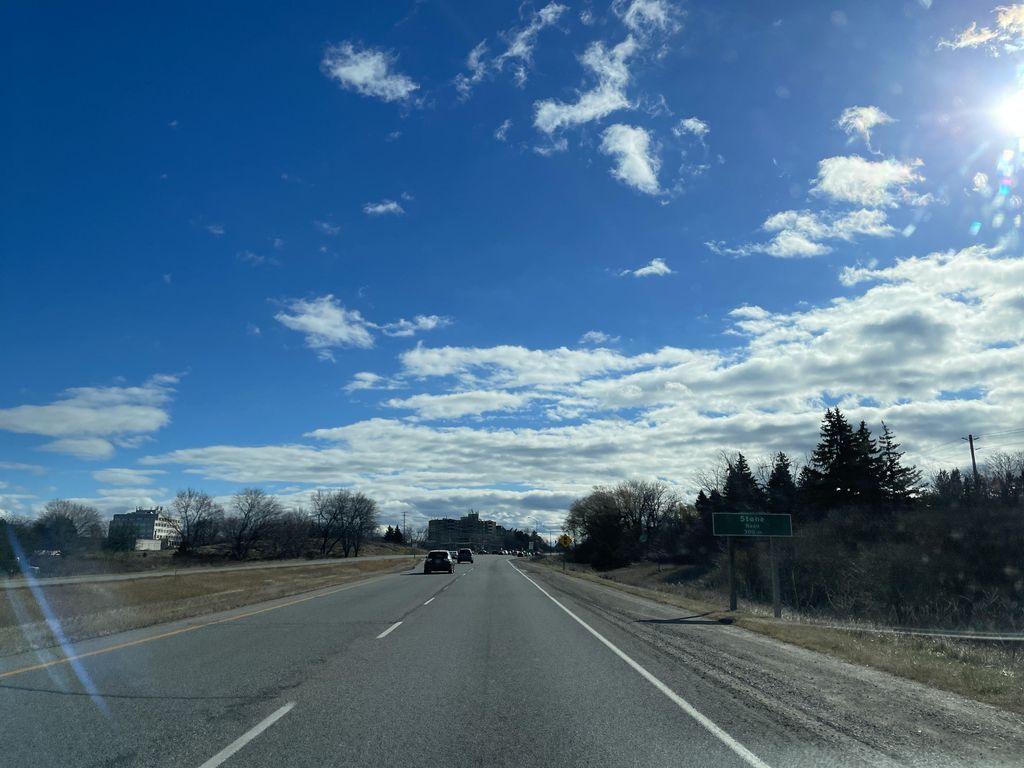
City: kitchener-waterloo